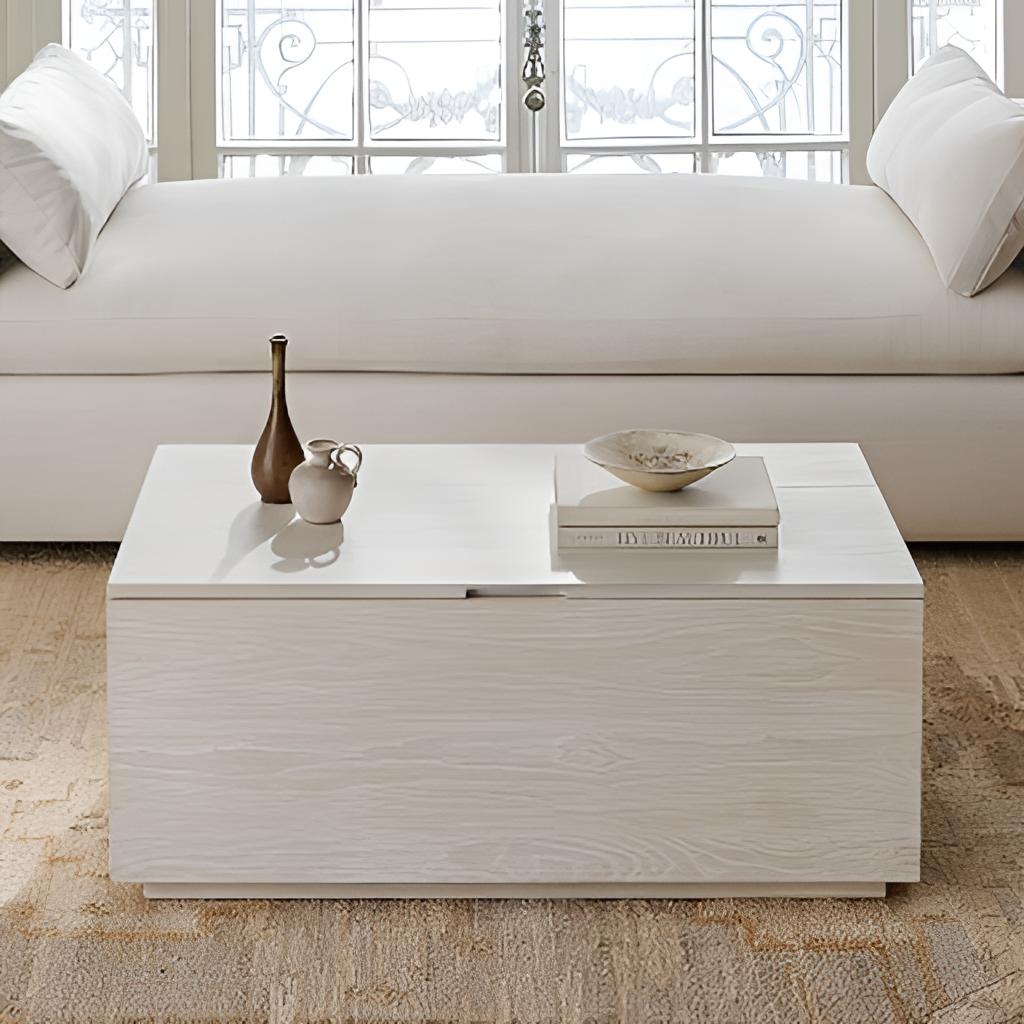
wood coffee table, living room, beige paint wallpaper, with solid pattern, minimalist, beige fabric flooring, with textured pattern